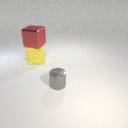
small gray metal cylinder in front of large yellow rubber cube